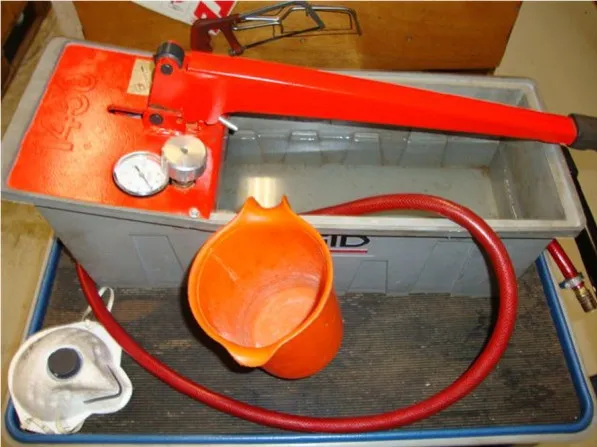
Pressure test pump.
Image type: radiology (ct)